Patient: sex F, age 69
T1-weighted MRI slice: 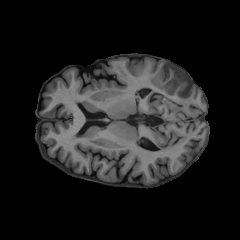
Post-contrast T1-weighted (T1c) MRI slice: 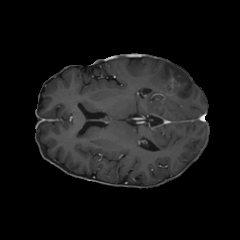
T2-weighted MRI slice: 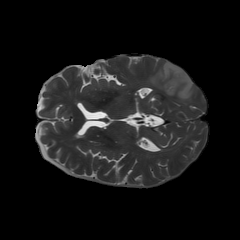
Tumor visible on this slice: yes
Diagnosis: Glioblastoma, IDH-wildtype
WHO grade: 4